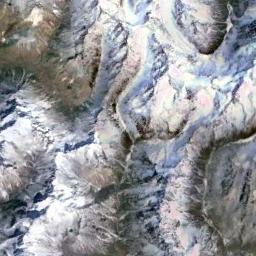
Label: snowberg